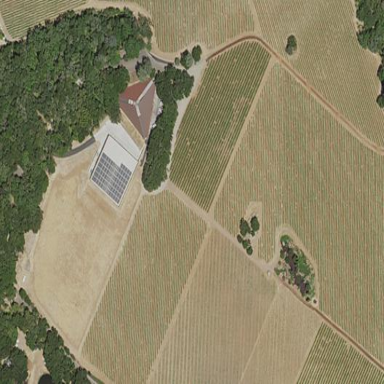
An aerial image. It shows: Vineyard with wine grapes as the crop.